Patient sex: F
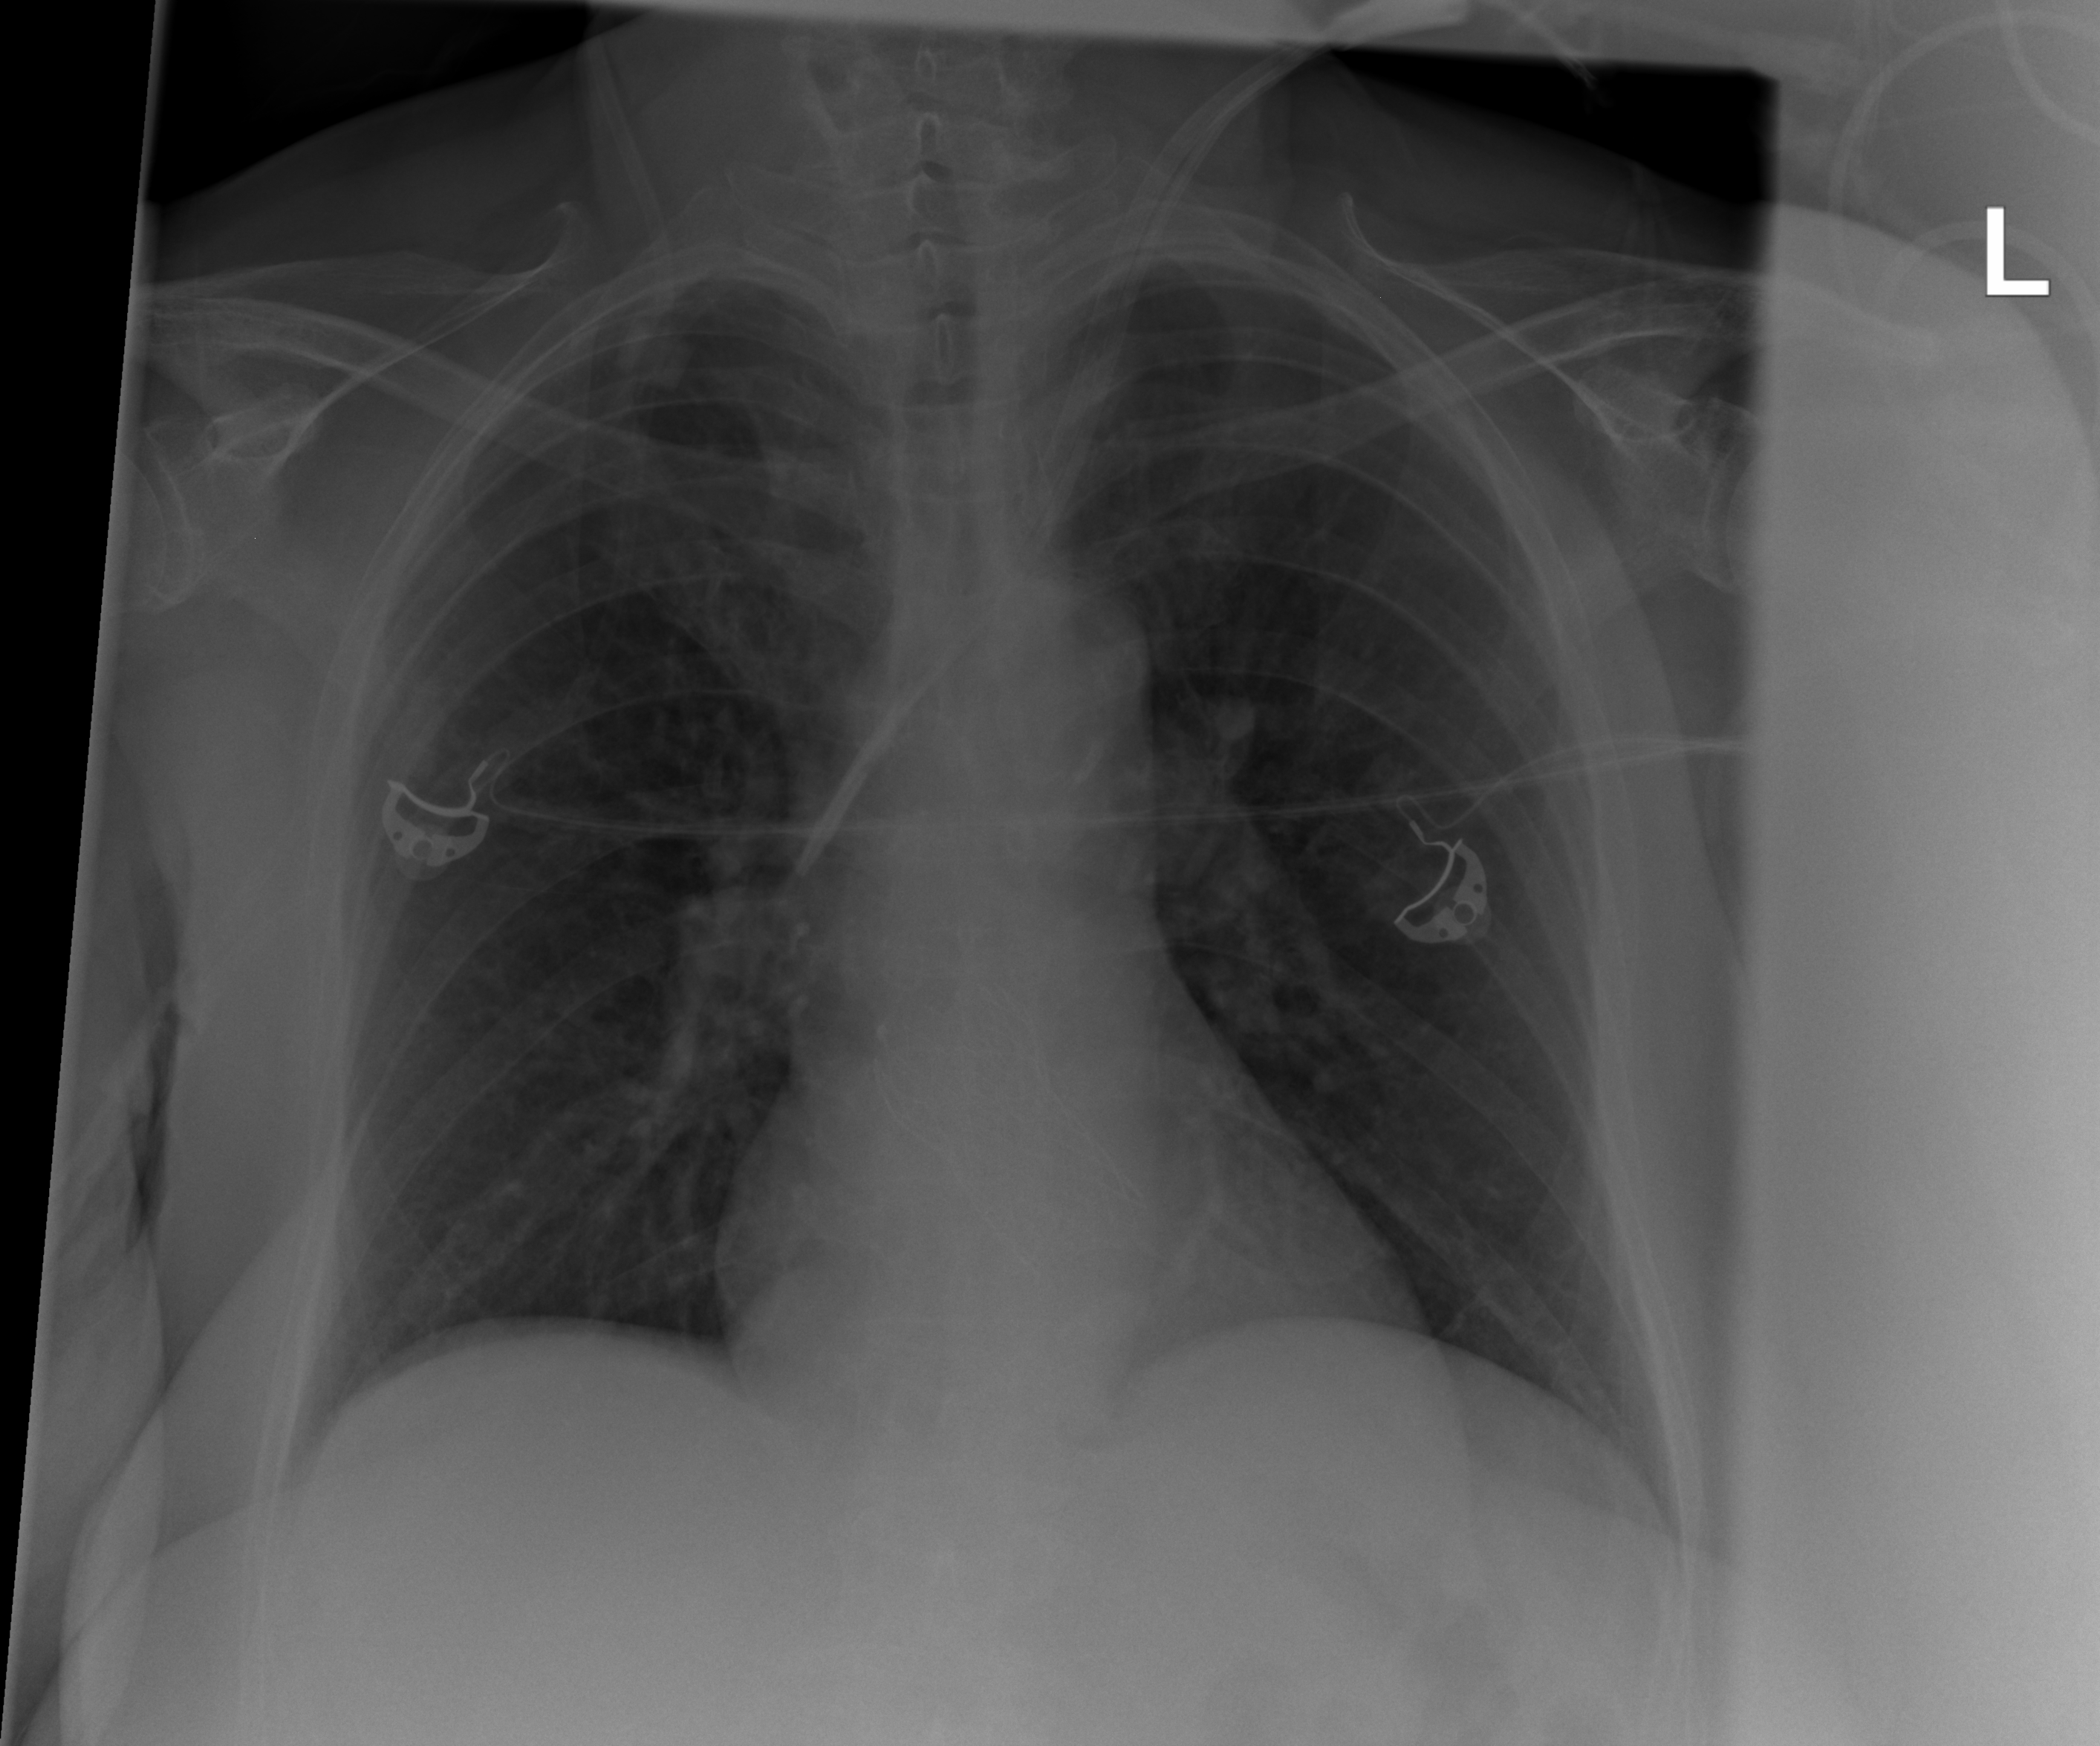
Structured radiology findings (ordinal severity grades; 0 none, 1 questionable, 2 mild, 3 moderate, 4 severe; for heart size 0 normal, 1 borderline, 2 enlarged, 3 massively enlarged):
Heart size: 0
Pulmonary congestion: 1
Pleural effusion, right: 0
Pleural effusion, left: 0
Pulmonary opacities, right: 0
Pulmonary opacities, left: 0
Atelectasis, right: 0
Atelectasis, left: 0